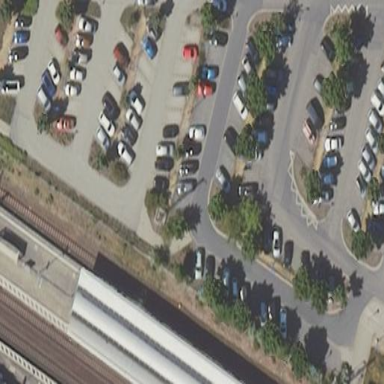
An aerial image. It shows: Parking area with asphalt surface designed for park and ride use.